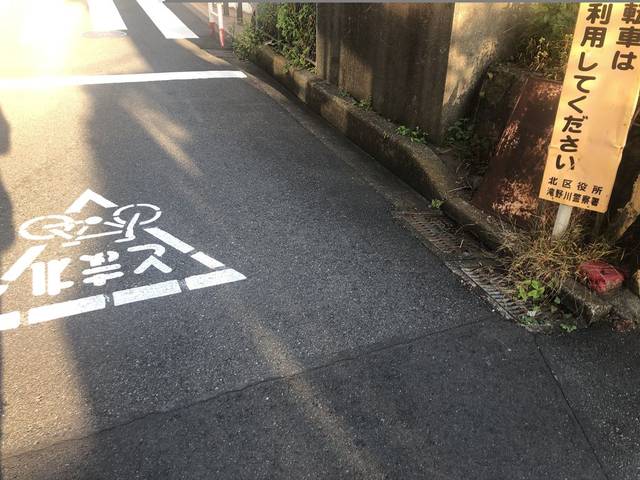
Region: Japan
Coordinates: 35.738, 139.75